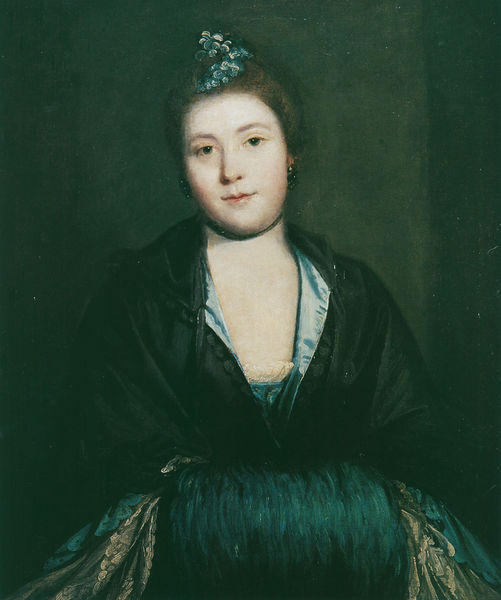
Titel: Kitty Fisher
Künstler: Sir Joshua Reynolds
Institution: Privatsammlung
Schlagwörter: haut, frau, mund